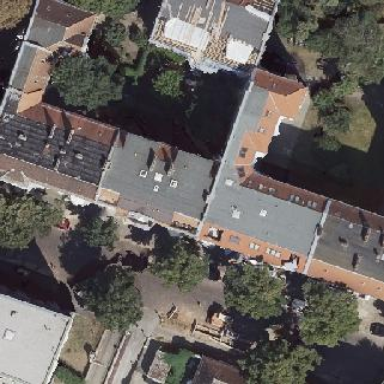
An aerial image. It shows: Unique apartment building with double saltbox roof shape.